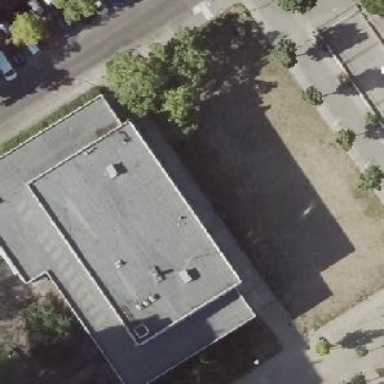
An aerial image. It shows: Flat-roofed commercial building.